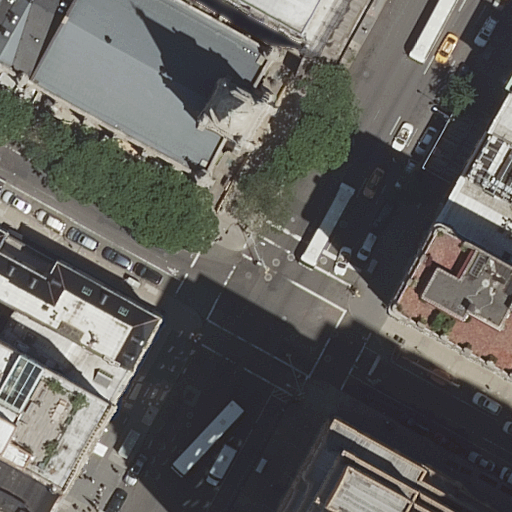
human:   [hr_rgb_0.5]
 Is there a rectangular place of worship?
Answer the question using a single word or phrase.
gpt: yes

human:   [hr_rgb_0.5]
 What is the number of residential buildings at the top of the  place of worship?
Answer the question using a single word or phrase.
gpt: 0

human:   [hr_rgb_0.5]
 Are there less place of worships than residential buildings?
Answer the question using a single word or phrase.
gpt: yes

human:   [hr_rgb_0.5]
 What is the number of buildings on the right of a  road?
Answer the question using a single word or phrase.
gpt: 7

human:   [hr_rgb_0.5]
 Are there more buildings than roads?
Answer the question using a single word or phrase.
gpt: yes

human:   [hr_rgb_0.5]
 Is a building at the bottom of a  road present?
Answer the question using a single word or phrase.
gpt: yes

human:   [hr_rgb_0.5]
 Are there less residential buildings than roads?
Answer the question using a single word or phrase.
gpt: no

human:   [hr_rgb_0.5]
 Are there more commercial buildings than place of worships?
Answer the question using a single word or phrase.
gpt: no

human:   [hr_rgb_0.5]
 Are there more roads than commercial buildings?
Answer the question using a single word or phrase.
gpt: yes

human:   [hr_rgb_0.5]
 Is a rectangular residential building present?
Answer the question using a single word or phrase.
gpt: yes

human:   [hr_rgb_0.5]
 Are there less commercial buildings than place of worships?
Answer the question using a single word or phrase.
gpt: yes

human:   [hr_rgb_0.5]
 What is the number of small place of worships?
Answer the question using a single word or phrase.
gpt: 1

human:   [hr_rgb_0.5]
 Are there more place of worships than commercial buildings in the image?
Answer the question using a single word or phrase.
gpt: yes

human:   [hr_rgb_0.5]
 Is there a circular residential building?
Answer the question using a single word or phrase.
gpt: no

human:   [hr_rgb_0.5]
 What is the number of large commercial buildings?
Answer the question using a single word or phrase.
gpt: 0

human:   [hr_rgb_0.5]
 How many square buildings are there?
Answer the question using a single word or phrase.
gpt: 0

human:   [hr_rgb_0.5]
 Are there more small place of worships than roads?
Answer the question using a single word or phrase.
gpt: no

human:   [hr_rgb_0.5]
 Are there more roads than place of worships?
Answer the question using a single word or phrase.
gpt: yes

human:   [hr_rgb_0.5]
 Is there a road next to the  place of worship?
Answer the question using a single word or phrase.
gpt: yes

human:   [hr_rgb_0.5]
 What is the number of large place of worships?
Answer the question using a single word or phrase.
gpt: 0

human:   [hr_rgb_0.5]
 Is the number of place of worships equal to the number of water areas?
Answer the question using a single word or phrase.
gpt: no

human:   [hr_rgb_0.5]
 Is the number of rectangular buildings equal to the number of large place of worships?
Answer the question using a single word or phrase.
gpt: no

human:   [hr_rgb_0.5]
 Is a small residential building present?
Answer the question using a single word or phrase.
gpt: yes

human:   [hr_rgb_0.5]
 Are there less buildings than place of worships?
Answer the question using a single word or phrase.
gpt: no

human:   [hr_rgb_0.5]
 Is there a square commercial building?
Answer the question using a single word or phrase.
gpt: no

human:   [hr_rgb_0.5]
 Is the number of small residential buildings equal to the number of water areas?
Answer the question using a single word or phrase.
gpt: no

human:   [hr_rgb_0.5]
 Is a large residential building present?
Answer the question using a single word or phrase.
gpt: yes

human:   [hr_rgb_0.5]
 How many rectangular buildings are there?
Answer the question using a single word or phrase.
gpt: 12

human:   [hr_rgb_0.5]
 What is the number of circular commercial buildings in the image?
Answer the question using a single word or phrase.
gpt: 0

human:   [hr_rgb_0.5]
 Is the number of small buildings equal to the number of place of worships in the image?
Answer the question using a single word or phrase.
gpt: no

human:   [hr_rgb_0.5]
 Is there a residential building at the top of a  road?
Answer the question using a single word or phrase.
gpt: yes

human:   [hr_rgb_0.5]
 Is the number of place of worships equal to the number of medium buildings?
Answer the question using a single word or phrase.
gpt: no

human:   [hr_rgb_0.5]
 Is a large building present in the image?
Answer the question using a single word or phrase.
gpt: yes

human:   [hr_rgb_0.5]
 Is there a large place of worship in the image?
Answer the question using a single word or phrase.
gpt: no

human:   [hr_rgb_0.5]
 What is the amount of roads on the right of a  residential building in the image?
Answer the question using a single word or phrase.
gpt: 3

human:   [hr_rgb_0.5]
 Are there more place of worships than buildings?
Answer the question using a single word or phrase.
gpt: no